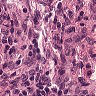
Metastatic tissue present: no